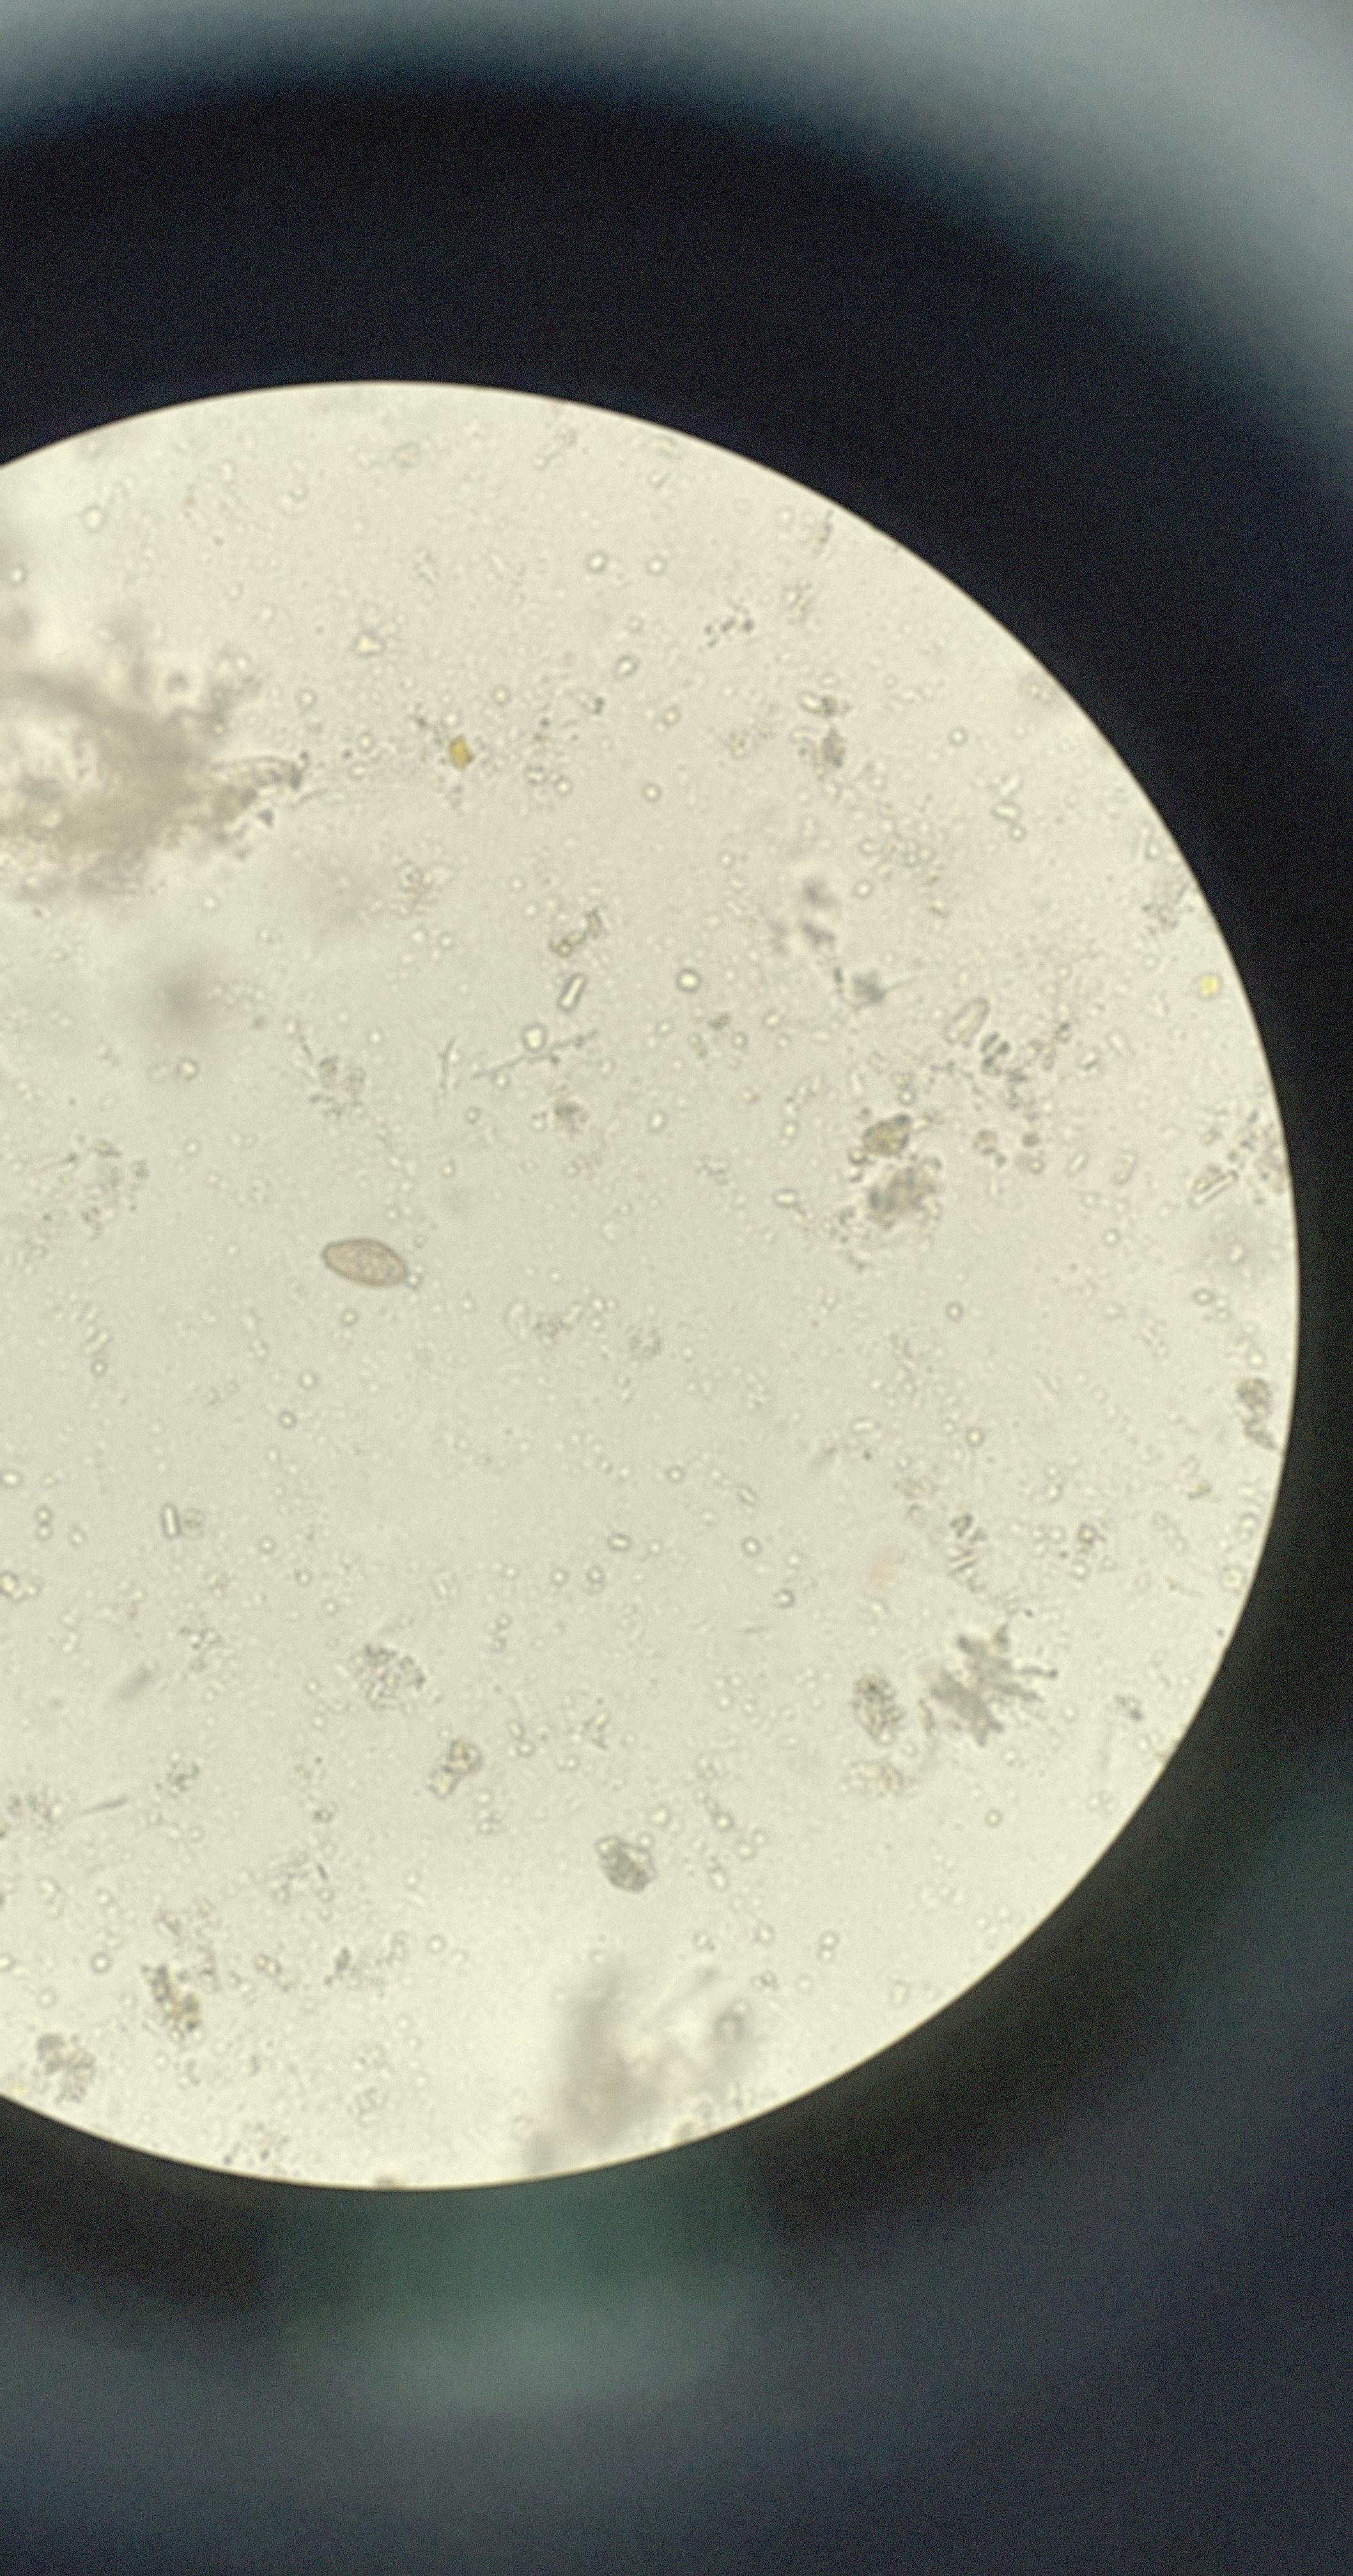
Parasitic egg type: Opisthorchis viverrine